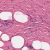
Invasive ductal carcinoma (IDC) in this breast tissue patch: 0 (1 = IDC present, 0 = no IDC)